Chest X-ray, AP view. Patient: 46 years old, sex M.
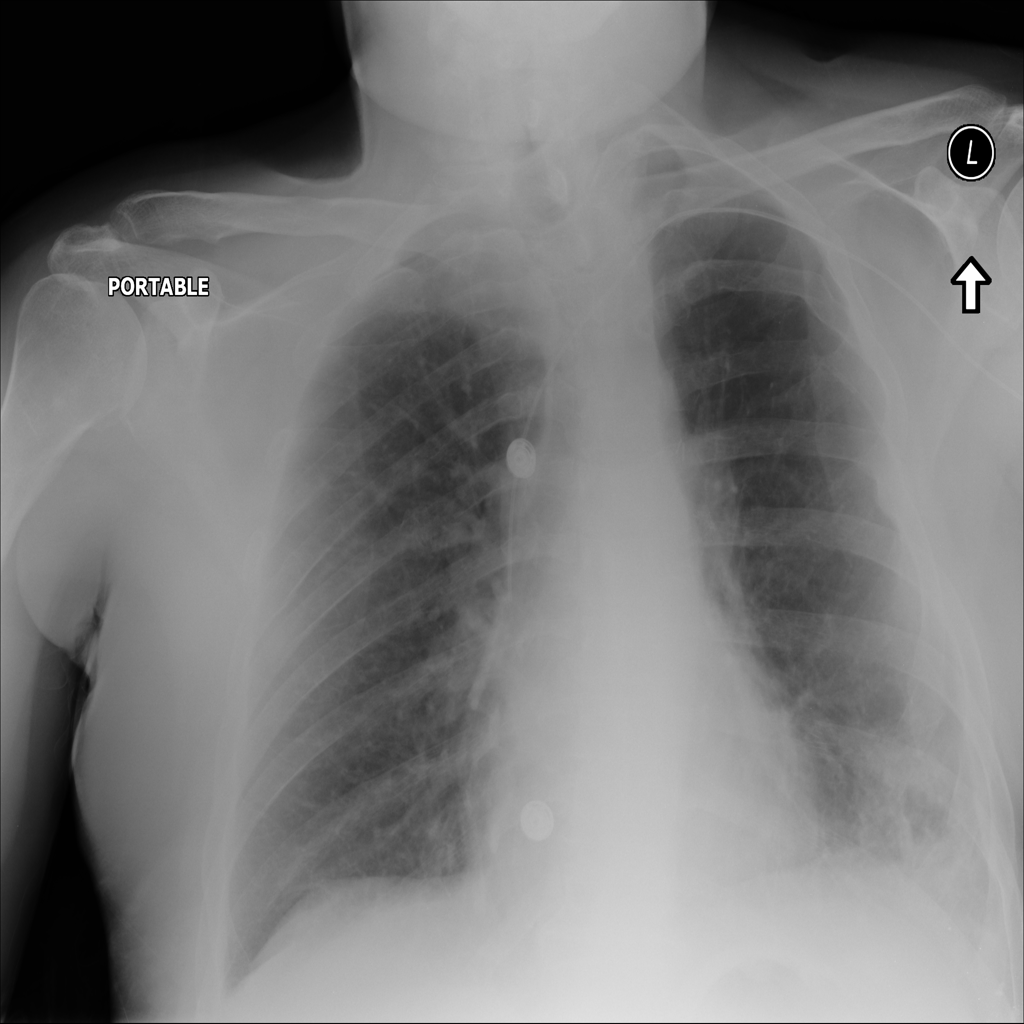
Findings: No Finding